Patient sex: M
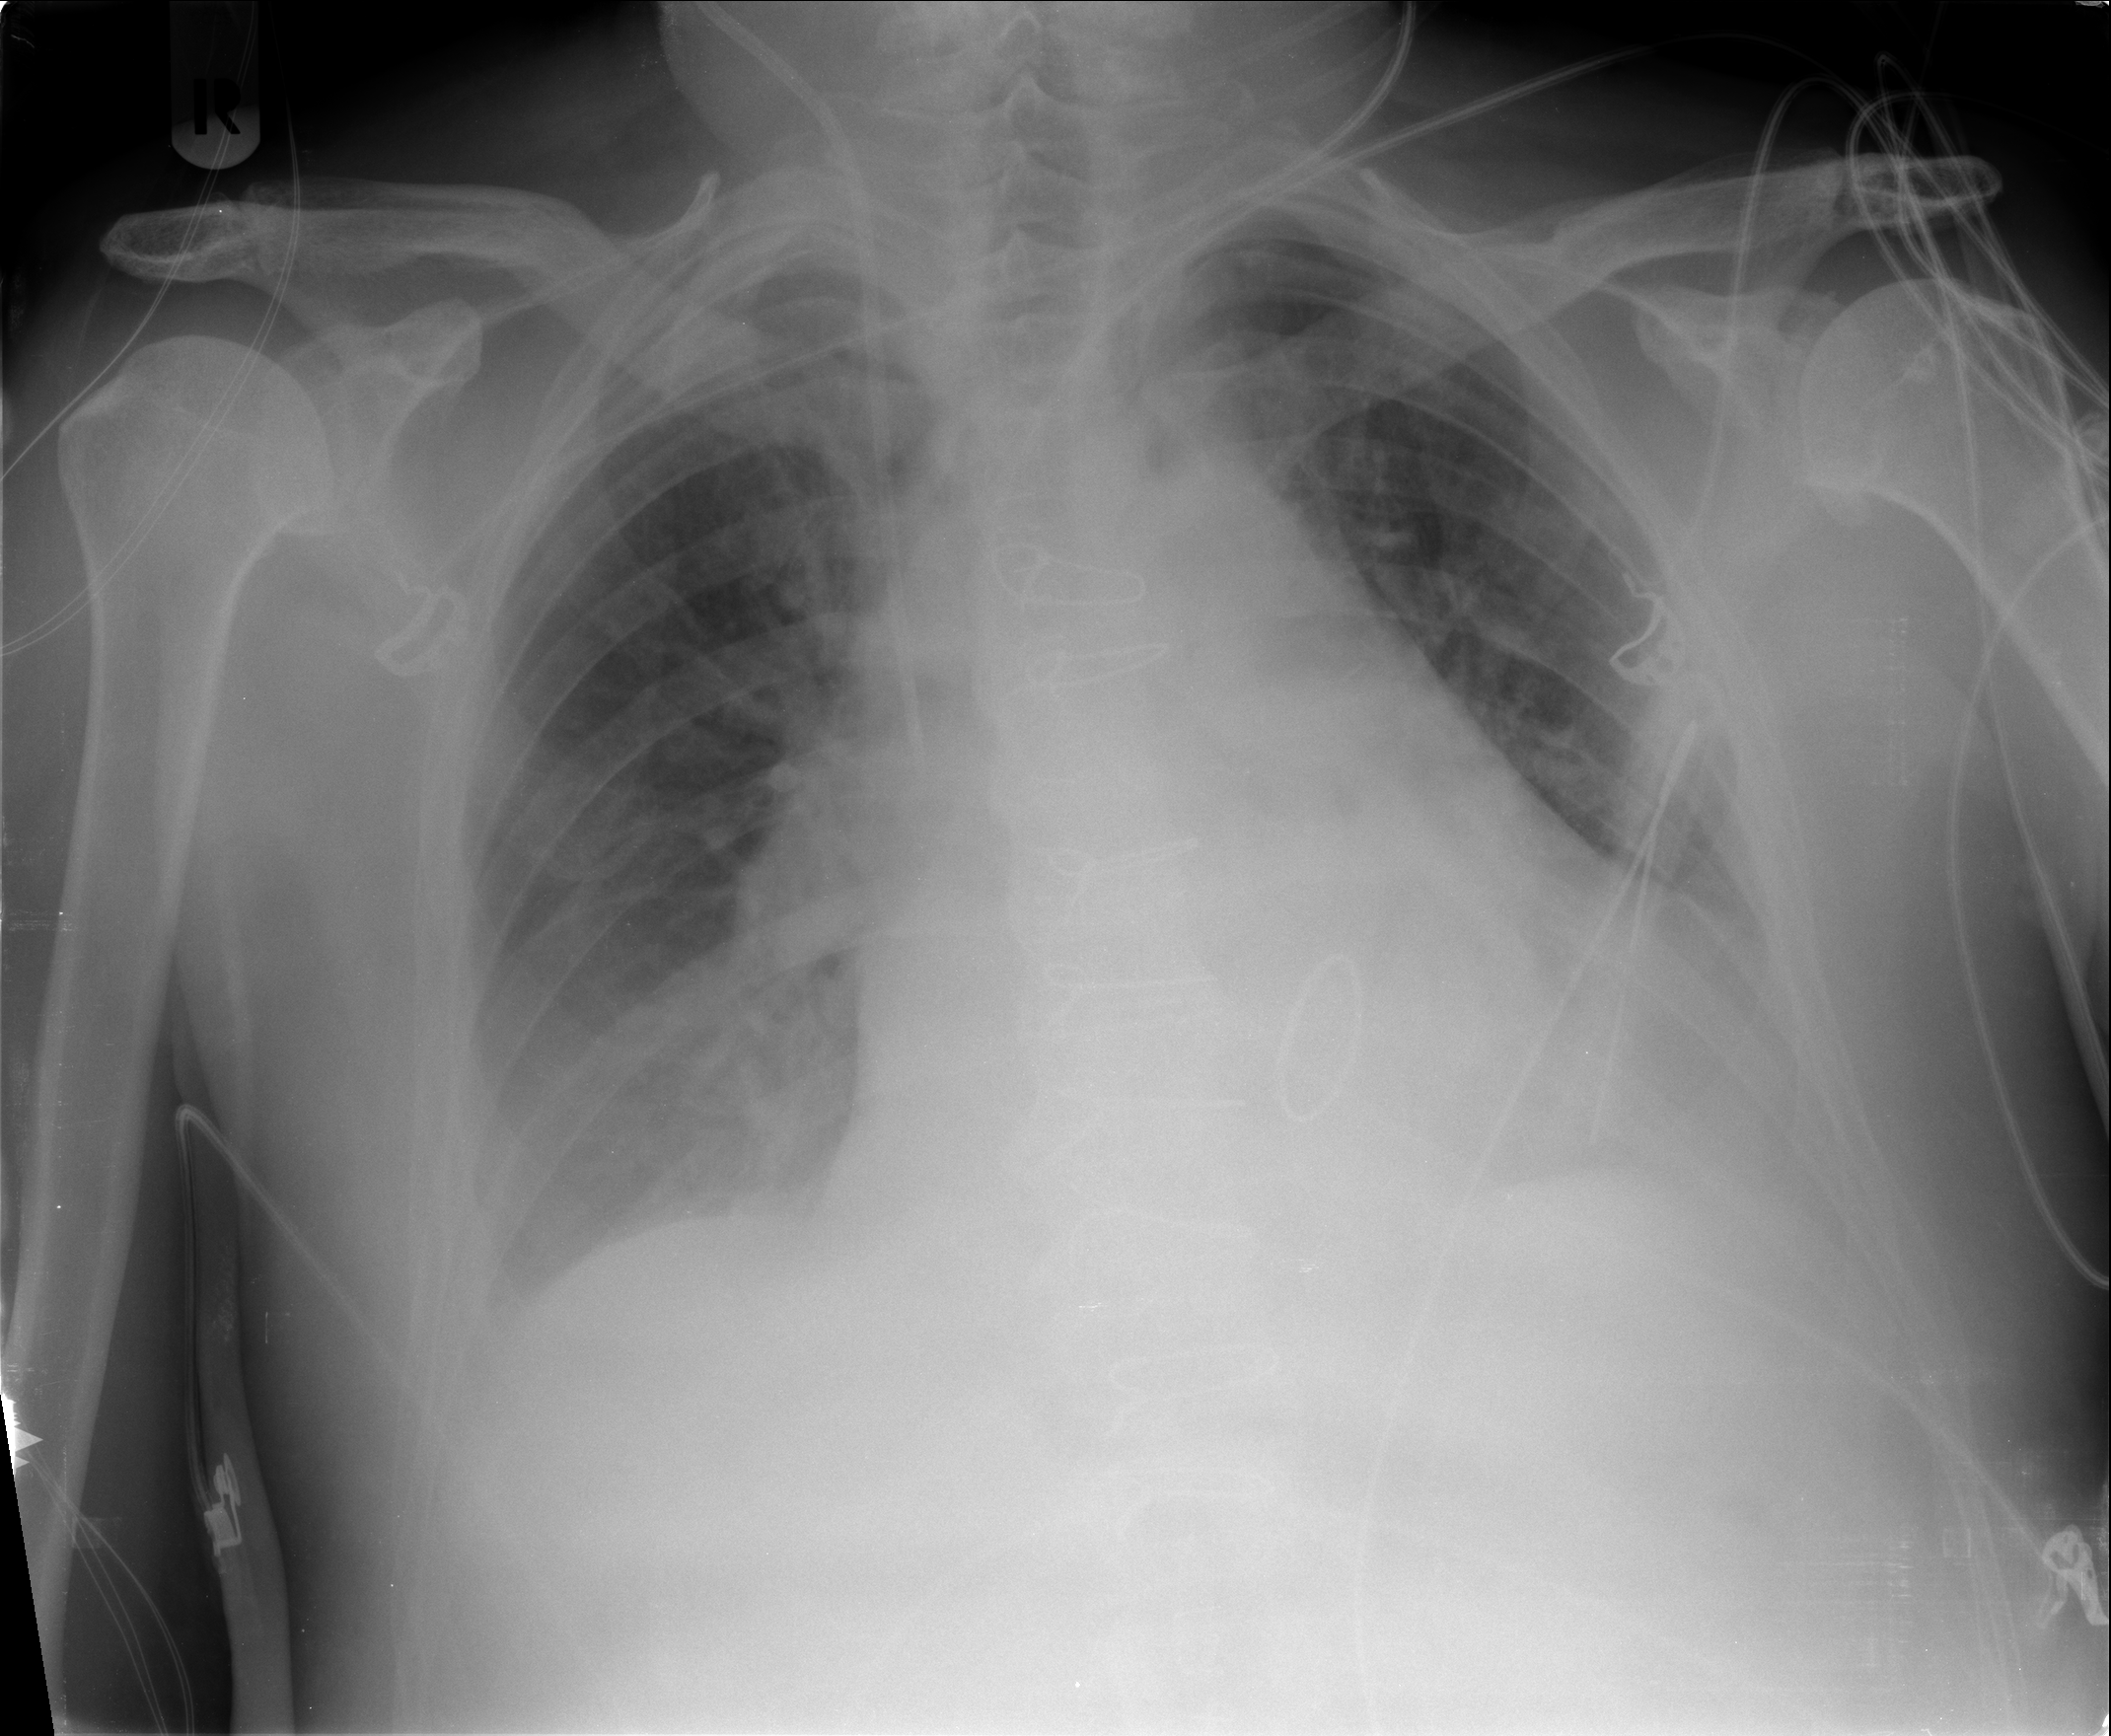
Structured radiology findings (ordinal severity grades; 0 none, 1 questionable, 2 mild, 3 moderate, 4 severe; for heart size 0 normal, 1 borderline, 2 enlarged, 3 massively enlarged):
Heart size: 2
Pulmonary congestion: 2
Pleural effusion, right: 2
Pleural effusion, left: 2
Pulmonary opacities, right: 0
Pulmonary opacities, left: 0
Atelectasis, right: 0
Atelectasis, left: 2